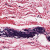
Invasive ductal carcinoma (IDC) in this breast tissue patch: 0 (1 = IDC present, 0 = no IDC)